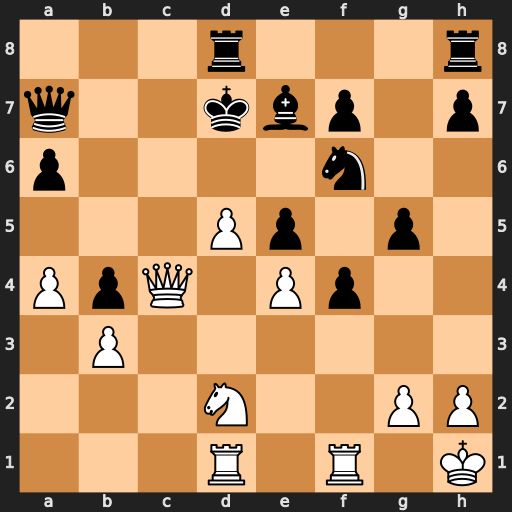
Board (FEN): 3r3r/q2kbp1p/p4n2/3Pp1p1/PpQ1Pp2/1P6/3N2PP/3R1R1K
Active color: w
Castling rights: -
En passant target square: -
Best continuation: Qc6#